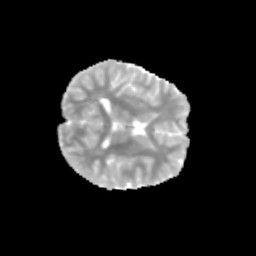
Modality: MD
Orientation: axial
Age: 11
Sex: female
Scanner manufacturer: siemens
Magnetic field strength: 3 T
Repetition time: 3.8 s
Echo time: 0.07 s